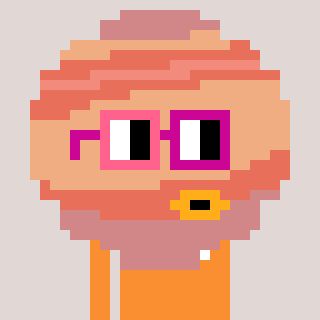
a pixel art character with square pink and red glasses, a jupiter-shaped head and a orange-colored body on a warm background